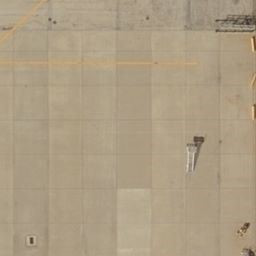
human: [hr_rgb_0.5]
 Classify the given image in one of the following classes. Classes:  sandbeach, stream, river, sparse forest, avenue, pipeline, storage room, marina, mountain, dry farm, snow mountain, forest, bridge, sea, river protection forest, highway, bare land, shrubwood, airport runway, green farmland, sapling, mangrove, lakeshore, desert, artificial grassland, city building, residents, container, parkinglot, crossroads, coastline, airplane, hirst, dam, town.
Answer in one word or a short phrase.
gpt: airport runway